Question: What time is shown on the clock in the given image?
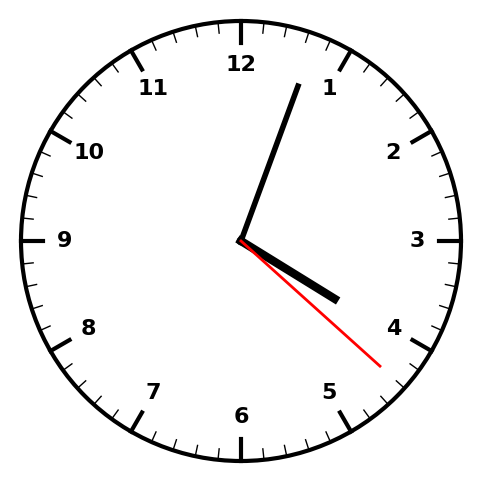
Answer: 04:03:22